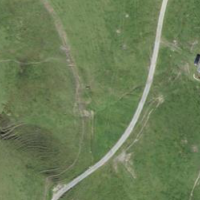
EUNIS habitat code: 23
Species observed at this site:
Laserpitium latifolium